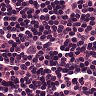
Metastatic tissue present: no